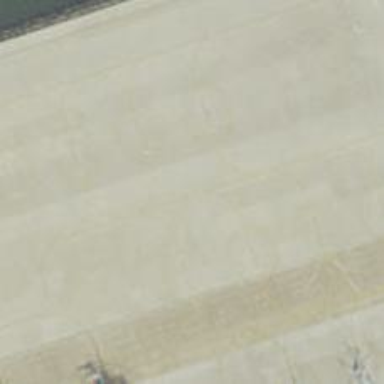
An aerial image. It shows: Image of taxiway at airport.